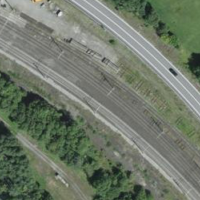
EUNIS habitat code: 57
Species observed at this site:
Gryllus campestris